Aerial crown-view tile of a tropical tree (Barro Colorado Island, Panama), acquired 20240611:
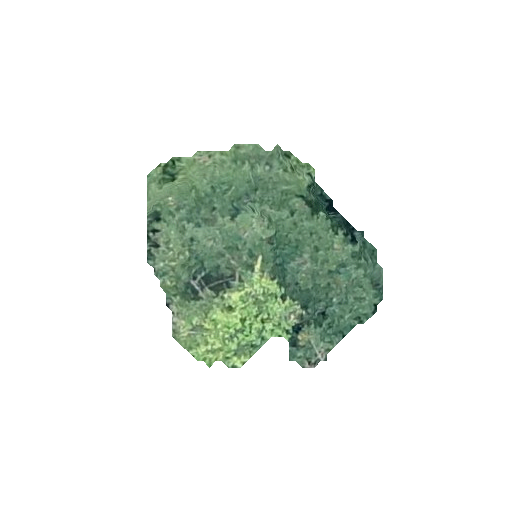
Species: Virola surinamensis
GBIF accepted scientific name: Virola surinamensis
Crown area: 61.208 m²